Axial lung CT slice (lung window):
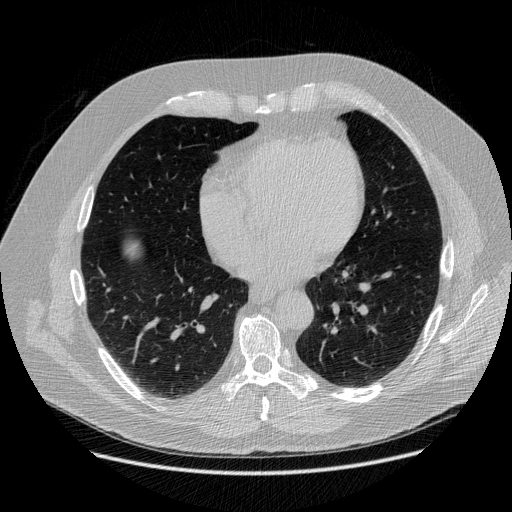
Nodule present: no